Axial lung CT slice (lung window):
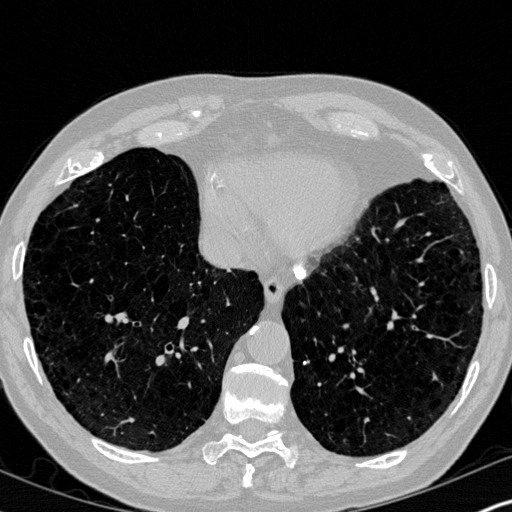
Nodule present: yes
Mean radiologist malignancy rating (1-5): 1